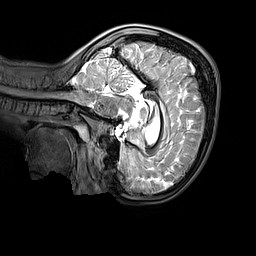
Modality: T2w
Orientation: sagittal
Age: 11
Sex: male
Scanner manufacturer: siemens
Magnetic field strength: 3 T
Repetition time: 3.2 s
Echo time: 0.408 s